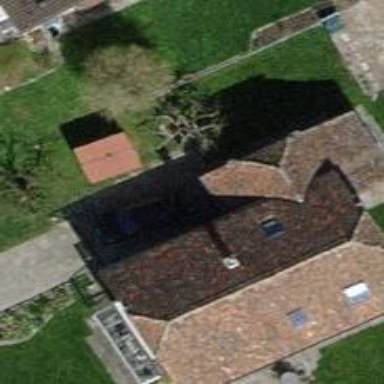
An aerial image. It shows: Detached building with gabled roof.